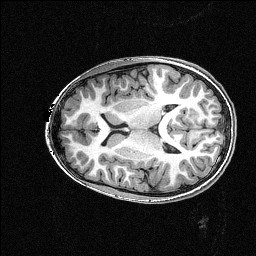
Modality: T1w
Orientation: axial
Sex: female
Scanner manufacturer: siemens
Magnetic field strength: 3 T
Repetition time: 2.3 s
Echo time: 0.00336 s